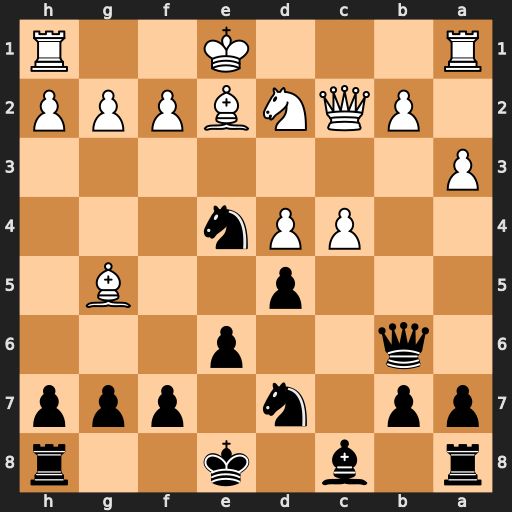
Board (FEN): r1b1k2r/pp1n1ppp/1q2p3/3p2B1/2PPn3/P7/1PQNBPPP/R3K2R
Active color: b
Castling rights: KQkq
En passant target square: -
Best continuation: Nxg5 h4 Ne4 Nxe4 dxe4